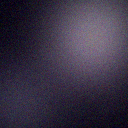
Screen state: off